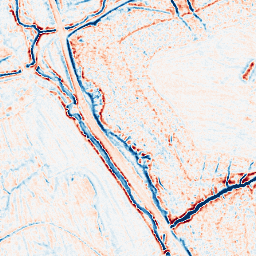
Category: edge_preserving
Decomposition family: bilateral
Decomposition parameters: d: 9
sigma_color: 100
sigma_space: 25
Upsampling method: sinc_blackman
Upsampling parameters: scale: 8
kernel_size: 16
Upsampling scale: 8